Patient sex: M
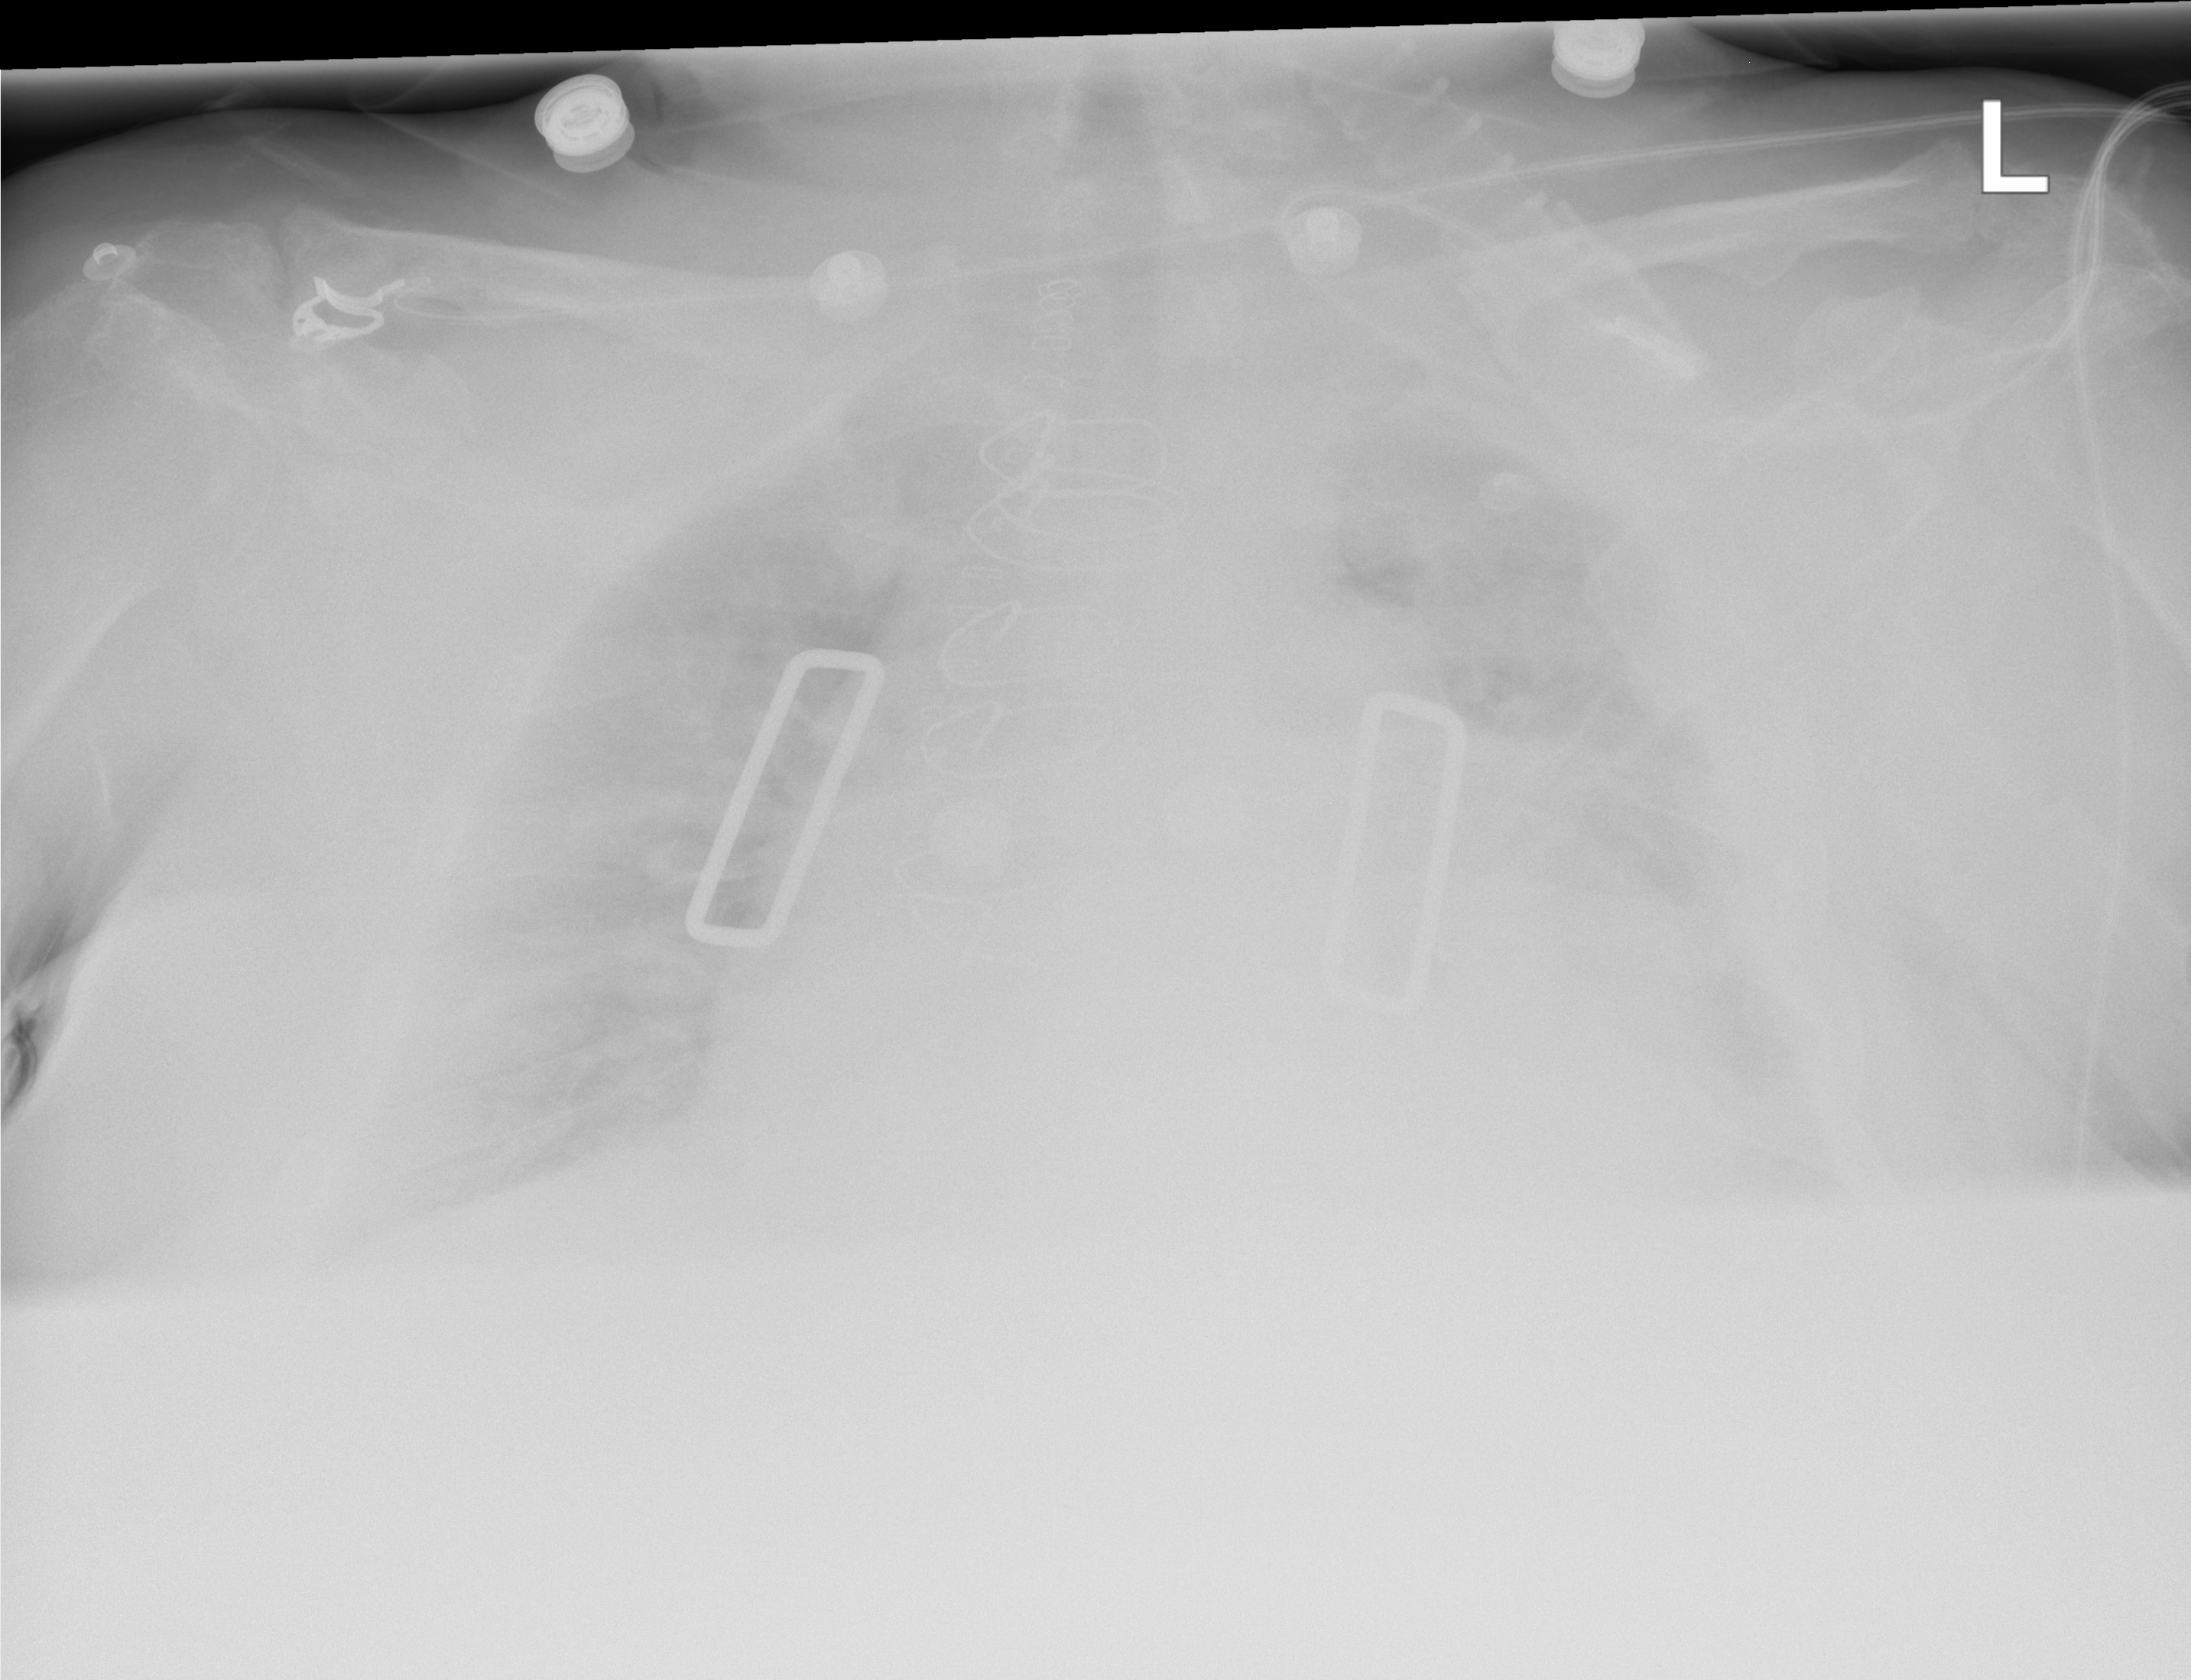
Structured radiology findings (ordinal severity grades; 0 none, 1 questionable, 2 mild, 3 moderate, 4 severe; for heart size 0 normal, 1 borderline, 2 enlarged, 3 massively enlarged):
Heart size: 2
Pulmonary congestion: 2
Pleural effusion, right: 2
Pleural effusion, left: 2
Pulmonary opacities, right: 2
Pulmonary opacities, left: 2
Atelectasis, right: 2
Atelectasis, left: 3